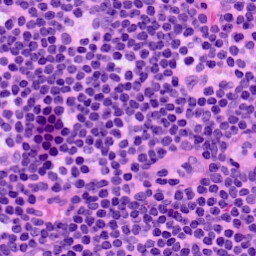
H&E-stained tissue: LymphNode